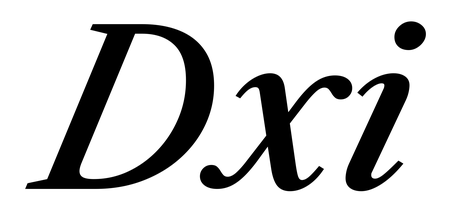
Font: LibreCaslonText-Italic_Medium_Italic